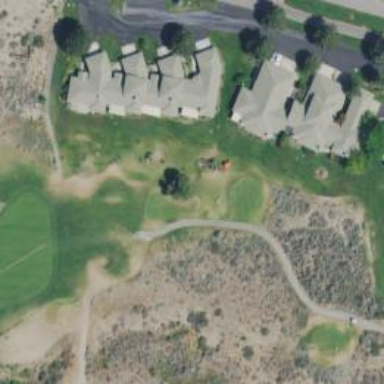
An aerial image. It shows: Service road designated as golf cart path.